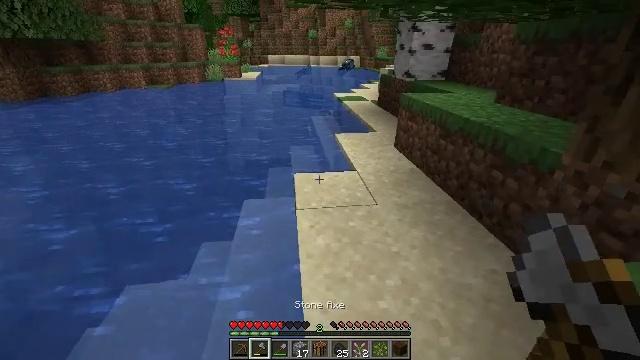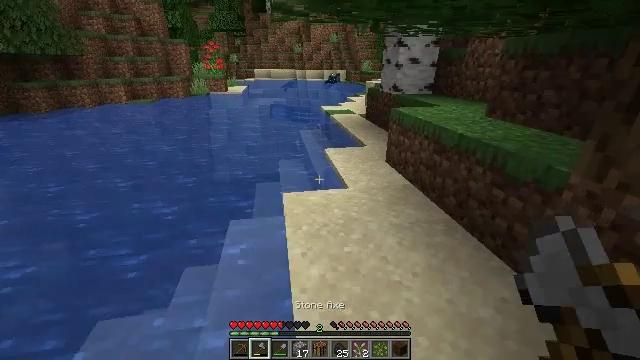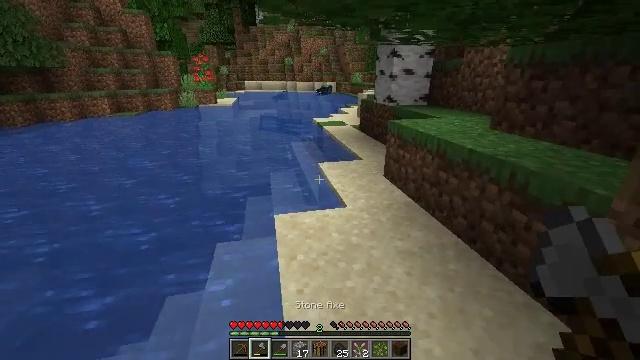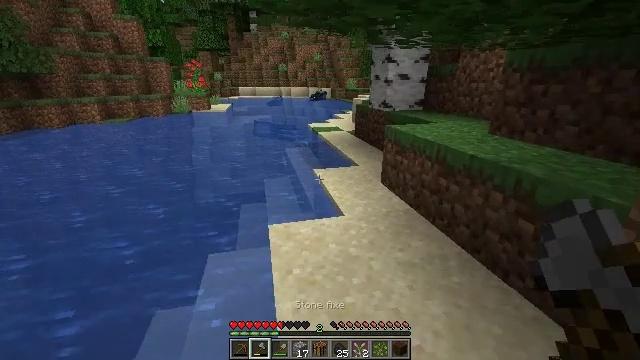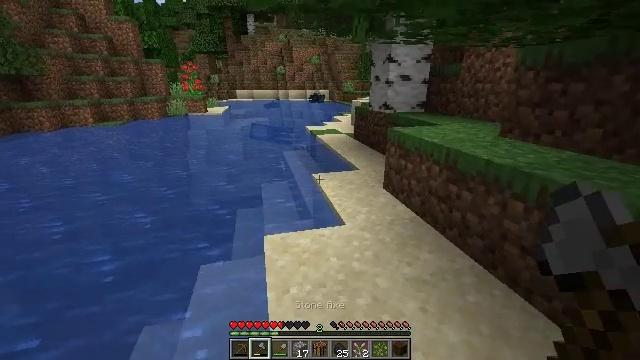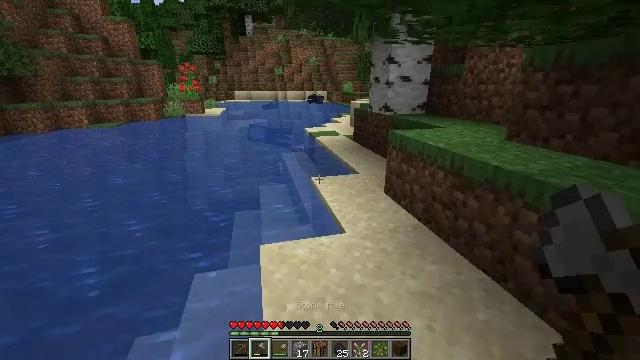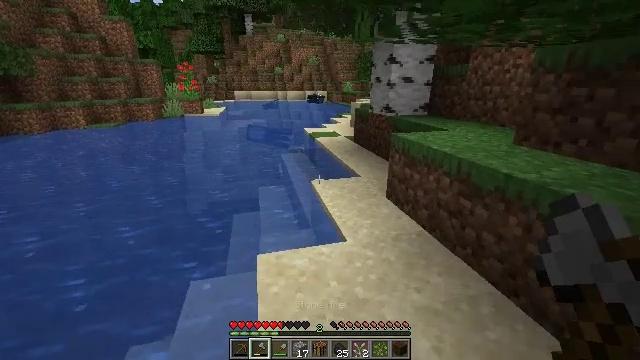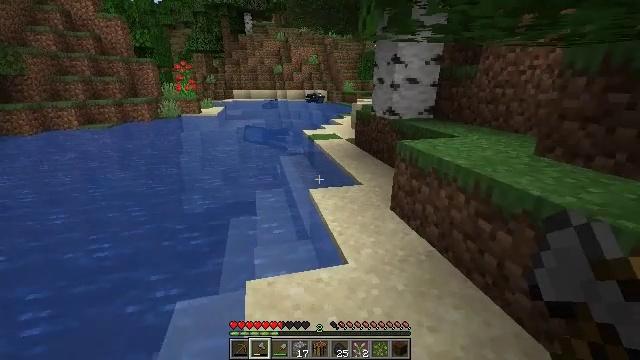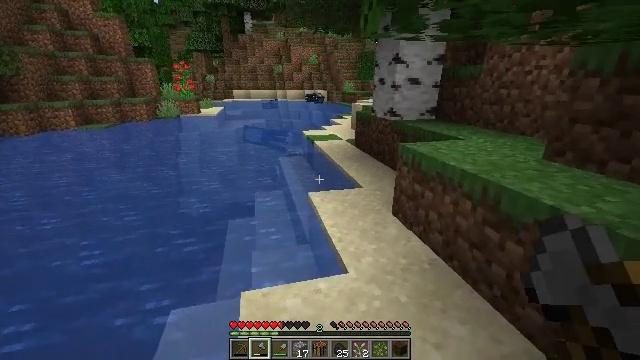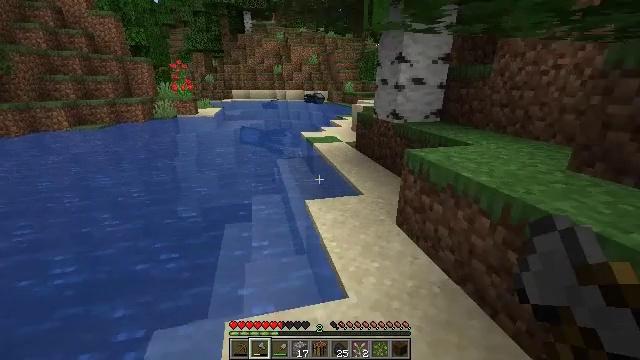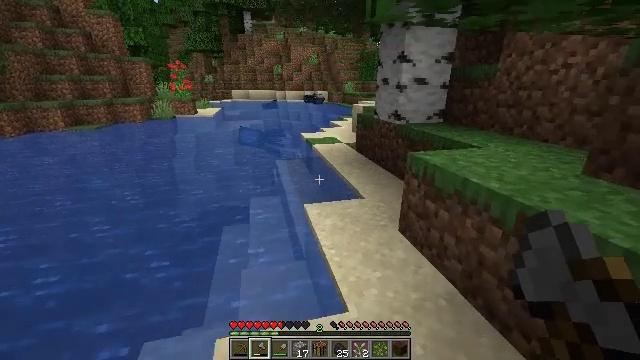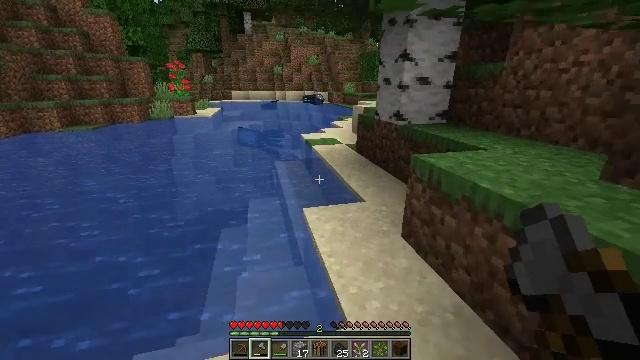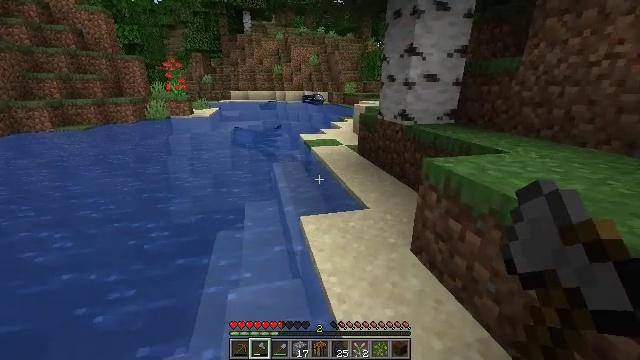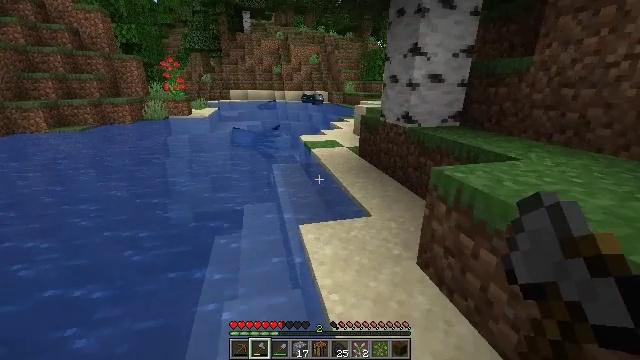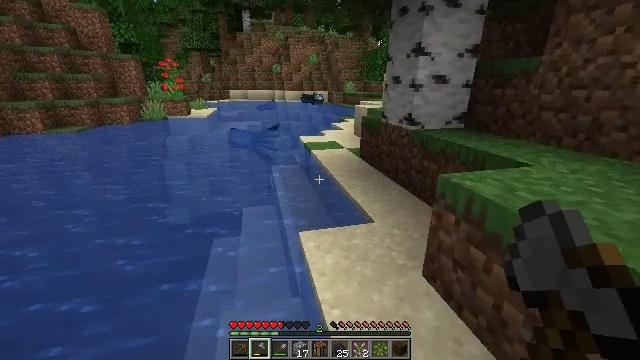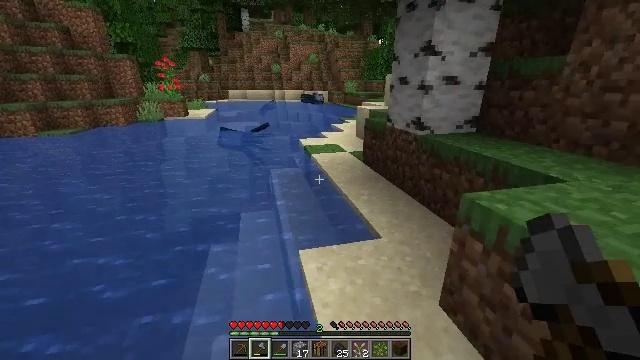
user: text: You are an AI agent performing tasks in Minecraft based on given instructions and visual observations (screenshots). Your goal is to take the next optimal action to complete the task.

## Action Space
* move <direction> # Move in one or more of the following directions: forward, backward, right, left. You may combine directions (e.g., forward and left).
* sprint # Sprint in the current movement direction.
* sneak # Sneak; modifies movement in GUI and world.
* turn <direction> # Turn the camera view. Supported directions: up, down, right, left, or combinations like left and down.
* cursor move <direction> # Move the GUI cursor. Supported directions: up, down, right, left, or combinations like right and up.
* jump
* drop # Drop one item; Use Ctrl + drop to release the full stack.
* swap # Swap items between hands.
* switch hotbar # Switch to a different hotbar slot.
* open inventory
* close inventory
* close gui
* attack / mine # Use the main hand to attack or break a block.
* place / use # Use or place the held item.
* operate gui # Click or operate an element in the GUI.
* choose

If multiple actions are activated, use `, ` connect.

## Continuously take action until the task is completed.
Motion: motion action
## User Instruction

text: Break the seagrass in the ocean.
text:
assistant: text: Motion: move forward, turn right and up
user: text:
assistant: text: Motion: move forward, turn right and up
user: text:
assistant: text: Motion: move forward, turn right and up
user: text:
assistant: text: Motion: move forward
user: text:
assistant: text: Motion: move forward
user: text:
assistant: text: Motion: move forward
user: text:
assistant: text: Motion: move forward
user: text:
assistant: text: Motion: move forward
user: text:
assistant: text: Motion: move forward
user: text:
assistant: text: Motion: move forward
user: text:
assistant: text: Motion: move forward
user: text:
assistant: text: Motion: move forward
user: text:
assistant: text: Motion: move forward
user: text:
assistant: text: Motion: move forward
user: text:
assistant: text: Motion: move forward
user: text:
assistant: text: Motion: move forward
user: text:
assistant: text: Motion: move forward
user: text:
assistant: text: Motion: move forward
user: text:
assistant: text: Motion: move forward
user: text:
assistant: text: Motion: move forward
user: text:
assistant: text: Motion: move forward
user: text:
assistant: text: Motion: move forward
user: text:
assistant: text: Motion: move forward
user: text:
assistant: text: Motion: move forward
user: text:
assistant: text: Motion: move forward
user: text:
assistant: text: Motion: move forward
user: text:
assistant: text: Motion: move forward
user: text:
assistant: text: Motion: move forward
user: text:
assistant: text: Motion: move forward
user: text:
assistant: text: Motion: move forward